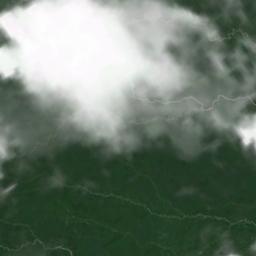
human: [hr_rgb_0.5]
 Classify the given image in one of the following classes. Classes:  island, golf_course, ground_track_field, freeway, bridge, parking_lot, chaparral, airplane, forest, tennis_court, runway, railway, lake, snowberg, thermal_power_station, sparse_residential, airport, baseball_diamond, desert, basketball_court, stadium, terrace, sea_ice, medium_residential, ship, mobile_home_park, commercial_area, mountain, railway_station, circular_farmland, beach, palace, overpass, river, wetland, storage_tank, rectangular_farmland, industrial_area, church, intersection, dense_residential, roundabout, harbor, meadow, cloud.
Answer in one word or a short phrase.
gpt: cloud